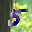
Label: 5